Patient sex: M
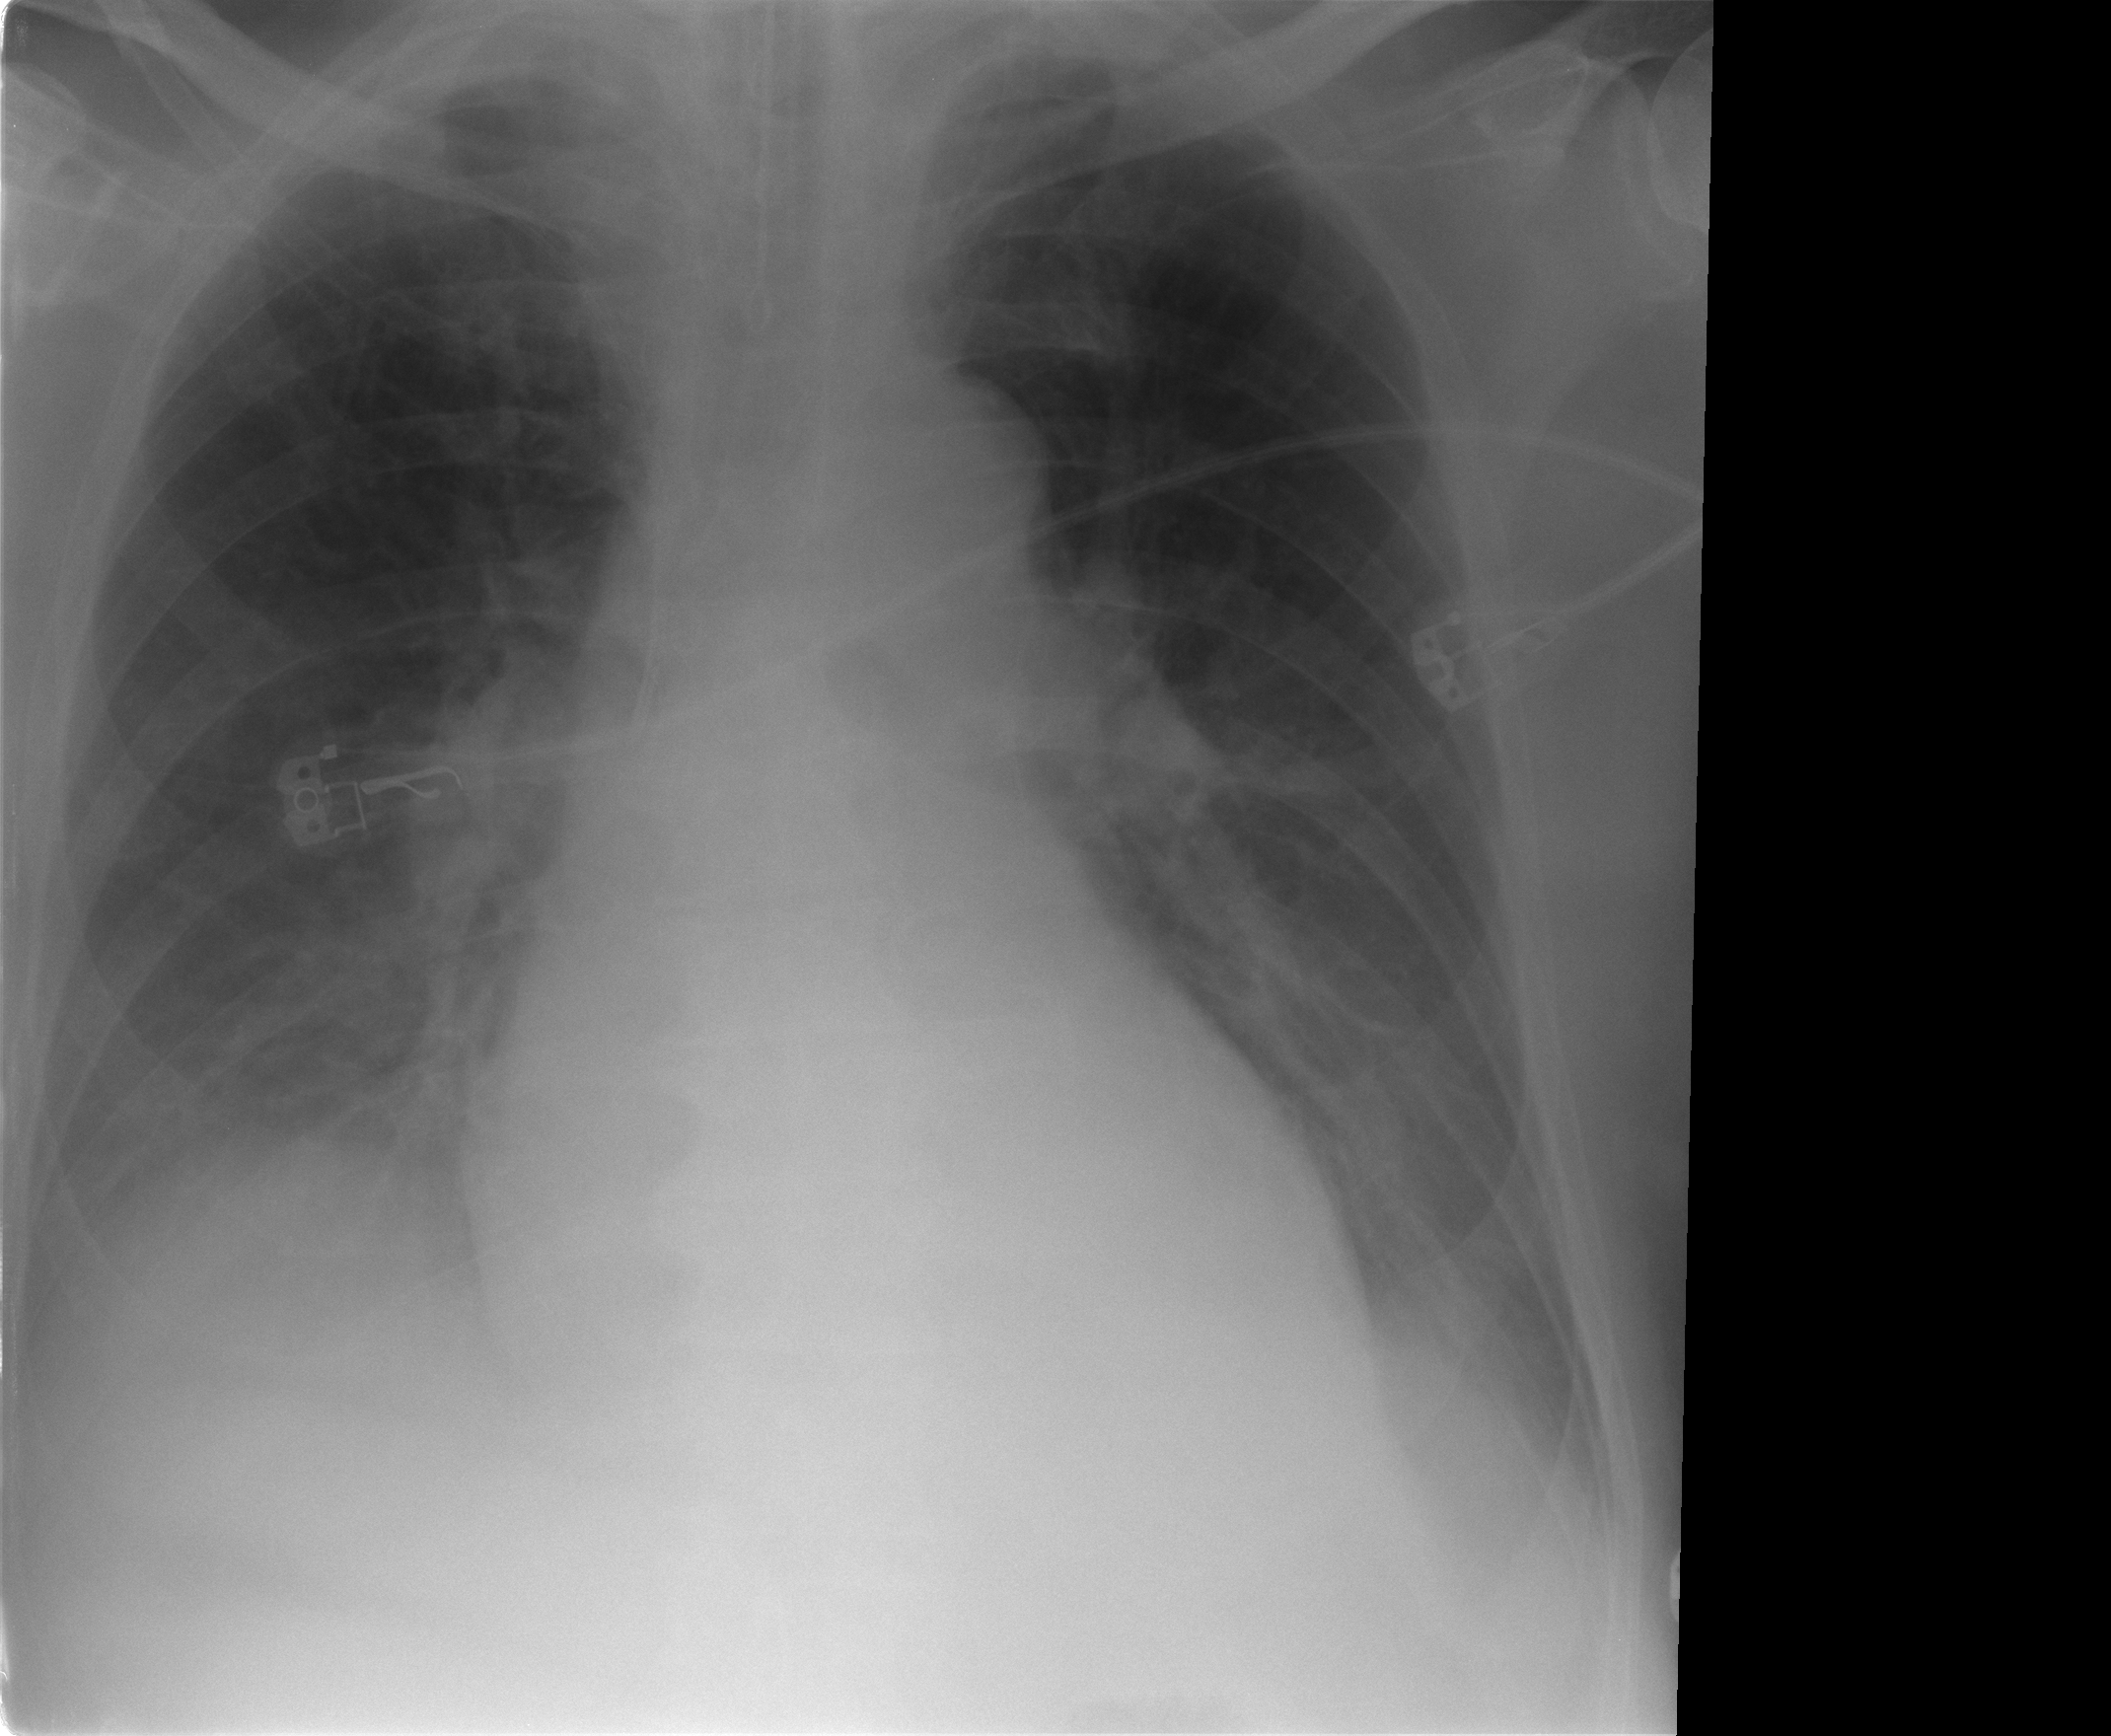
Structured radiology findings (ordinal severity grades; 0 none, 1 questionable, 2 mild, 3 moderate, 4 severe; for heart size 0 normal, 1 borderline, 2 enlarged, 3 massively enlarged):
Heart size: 1
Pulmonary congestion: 0
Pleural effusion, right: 1
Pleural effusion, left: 0
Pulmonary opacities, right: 0
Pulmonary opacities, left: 0
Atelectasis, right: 0
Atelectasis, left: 0